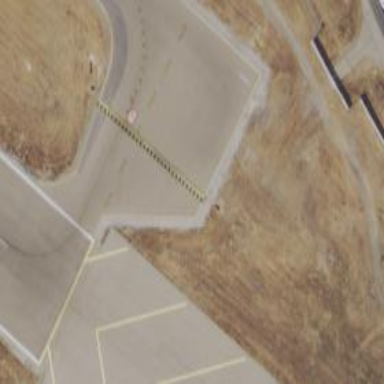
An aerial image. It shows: Apron at the airport with asphalt surface.